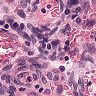
Metastatic tissue present: no